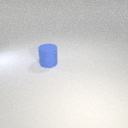
large blue rubber cylinder